Question: It seems this should be easy but I'm having a lot of difficulty using part of a texture with a point sprite. I have googled around extensively and turned up various answers but none of these deal with the specific issue I'm having.
1. Basics of point sprite drawing
2. How to deal with point sprites rendering as solid squares
3. How to alter orientation of a point sprite
4. How to use multiple textures with a point sprite, getting closer here..
5. That point sprites + sprite sheets has been done before, but is only possible in OpenGL ES 2.0 (not 1.0)

- - - -
'''
uniform mat4 Projection;
uniform mat4 Modelview;
uniform float PointSize;
attribute vec4 Position;
attribute vec2 TextureCoordIn;
varying vec2 TextureCoord;
void main(void)
{
gl_Position = Projection * Modelview * Position;
TextureCoord = TextureCoordIn;
gl_PointSize = PointSize;
}
'''
'''
varying mediump vec2 TextureCoord;
uniform sampler2D Sampler;
void main(void)
{
// Using my TextureCoord just draws a grey square, so
// I'm likely generating texture coords that texture2D doesn't like.
gl_FragColor = texture2D(Sampler, TextureCoord);
// Using gl_PointCoord just draws my whole sprite map
// gl_FragColor = texture2D(Sampler, gl_PointCoord);
}
'''
1. I don't understand how to use the gl_PointCoord variable in the fragment shader. What does gl_PointCoord contain initially? Why? Where does it get its data?
2. I don't understand what texture coordinates to pass in. For example, how does the point sprite choose what part of my sprite sheet to use based on the texture coordinates? I'm used to drawing quads which have effectively 4 sets of texture coordinates (one for each vertex), how is this different (clearly it is)?
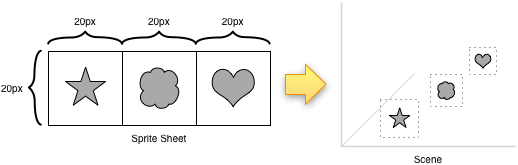
Answer: A colleague of mine helped with the answer. It turns out the trick is to utilize both the size of the point (in OpenGL units) and the size of the sprite (in texture units, (0..1)) in combination with a little vector math to render only part of the sprite-sheet onto each point.
'''
uniform mat4 Projection;
uniform mat4 Modelview;
// The radius of the point in OpenGL units, eg: "20.0"
uniform float PointSize;
// The size of the sprite being rendered. My sprites are square
// so I'm just passing in a float. For non-square sprites pass in
// the width and height as a vec2.
uniform float TextureCoordPointSize;
attribute vec4 Position;
attribute vec4 ObjectCenter;
// The top left corner of a given sprite in the sprite-sheet
attribute vec2 TextureCoordIn;
varying vec2 TextureCoord;
varying vec2 TextureSize;
void main(void)
{
gl_Position = Projection * Modelview * Position;
TextureCoord = TextureCoordIn;
TextureSize = vec2(TextureCoordPointSize, TextureCoordPointSize);
// This is optional, it is a quick and dirty way to make the points stay the same
// size on the screen regardless of distance.
gl_PointSize = PointSize / Position.w;
}
'''
'''
varying mediump vec2 TextureCoord;
varying mediump vec2 TextureSize;
uniform sampler2D Sampler;
void main(void)
{
// This is where the magic happens. Combine all three factors to render
// just a portion of the sprite-sheet for this point
mediump vec2 realTexCoord = TextureCoord + (gl_PointCoord * TextureSize);
mediump vec4 fragColor = texture2D(Sampler, realTexCoord);
// Optional, emulate GL_ALPHA_TEST to use transparent images with
// point sprites without worrying about z-order.
// see: http://stackoverflow.com/a/<PHONE>/806988
if(fragColor.a == 0.0){
discard;
}
gl_FragColor = fragColor;
}
'''